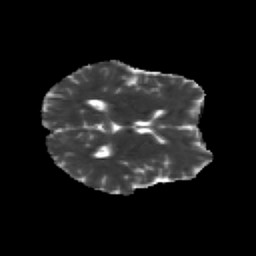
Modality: MD
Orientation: axial
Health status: healthy
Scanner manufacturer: siemens
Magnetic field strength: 3 T
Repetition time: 10 s
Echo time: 0.092 s